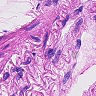
Metastatic tissue present: no